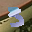
Label: 3